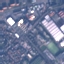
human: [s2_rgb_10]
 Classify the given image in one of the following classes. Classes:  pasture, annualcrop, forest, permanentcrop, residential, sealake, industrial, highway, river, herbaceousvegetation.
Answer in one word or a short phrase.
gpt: Industrial